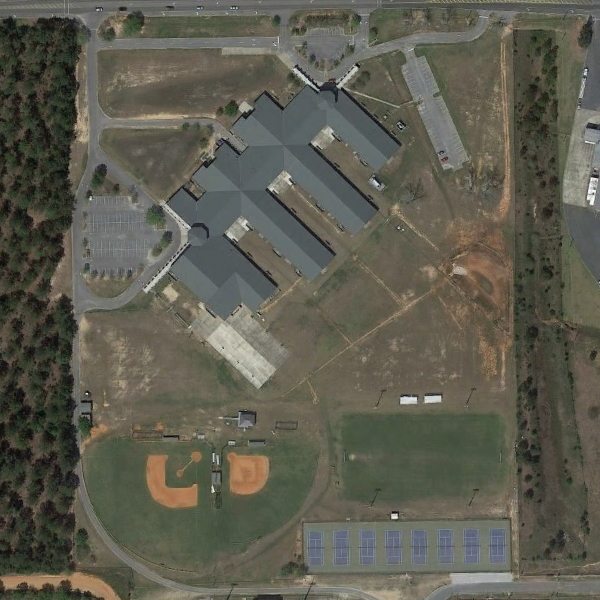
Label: School